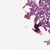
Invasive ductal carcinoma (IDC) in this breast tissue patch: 0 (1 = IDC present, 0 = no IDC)